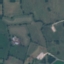
Label: Pasture